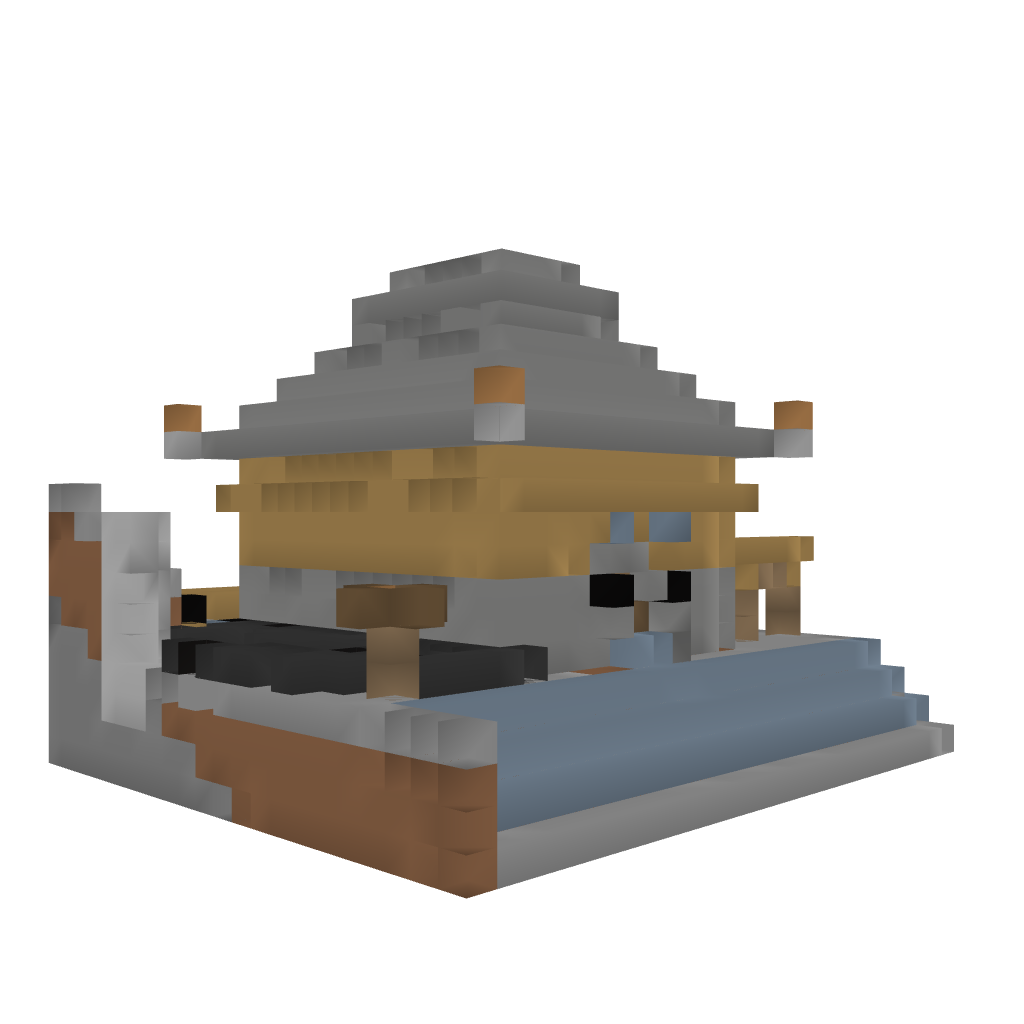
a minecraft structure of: Japanese Pagoda